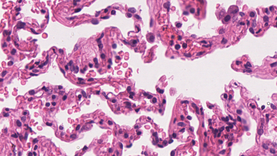
Tumor epithelial tissue: no
Tumor-associated stroma tissue: no
Normal tissue: yes